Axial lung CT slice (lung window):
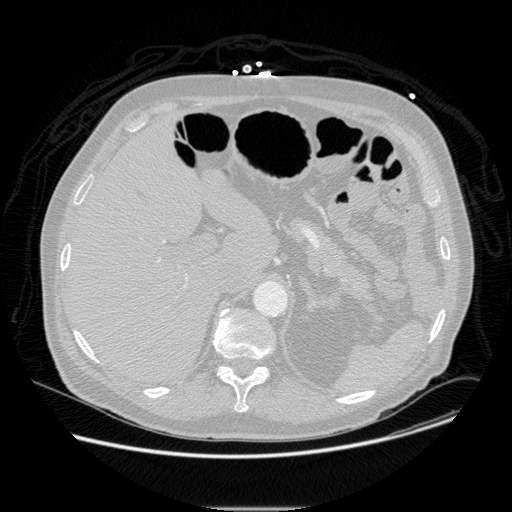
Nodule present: no